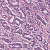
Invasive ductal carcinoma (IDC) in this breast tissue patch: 1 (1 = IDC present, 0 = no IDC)